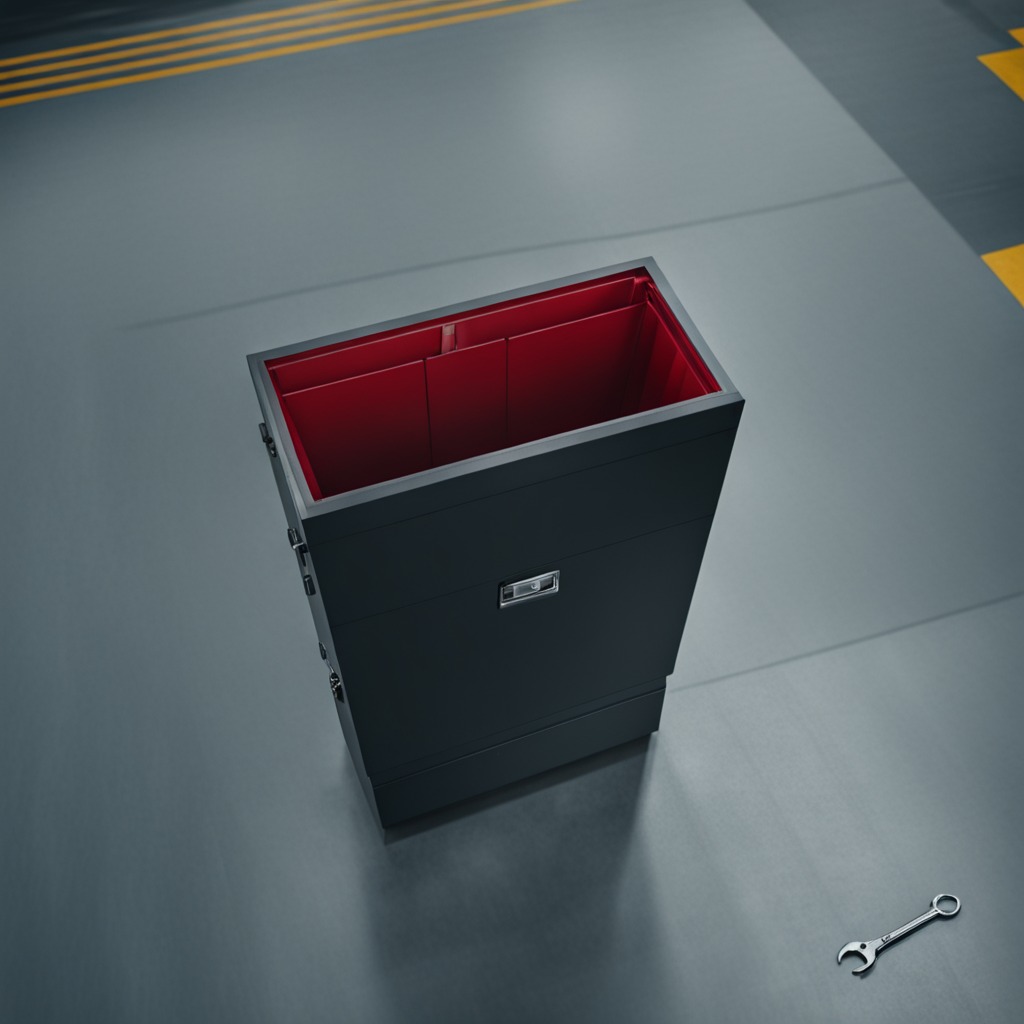
An wrench is lying on the toolbox surface in an airplane hangar workshop.